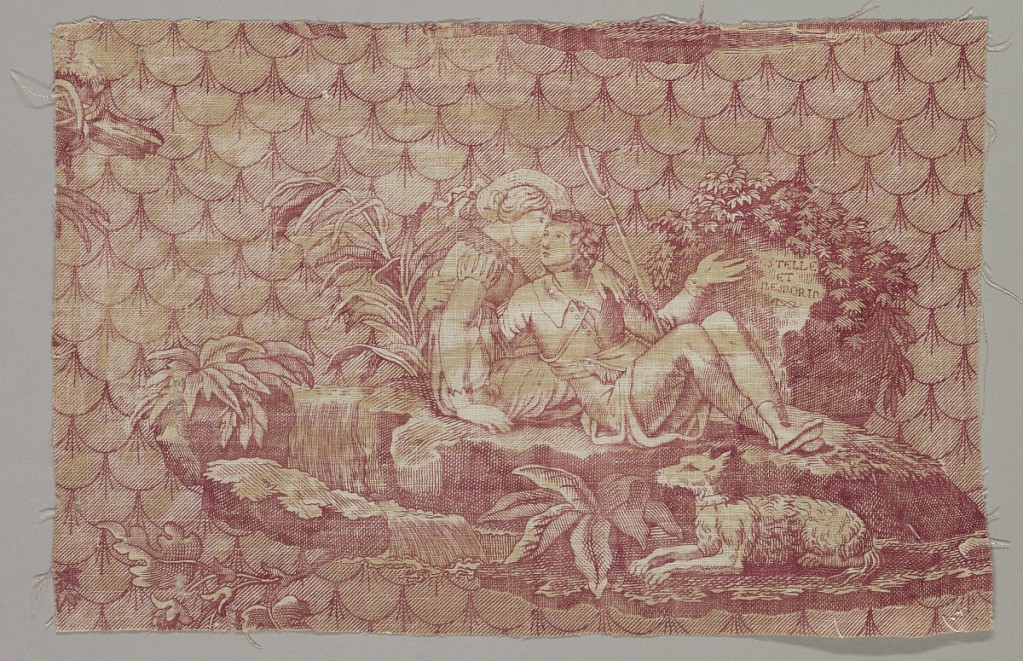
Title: Fragment
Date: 19th century
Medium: cotton Technique: printed on plain weave
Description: Fragment shows a man and woman seated on the ground next to a stream with plants. A dog lies in front of them. They float against a background pattern of overlapping ovals. The words "Estelle et Nemorin" appear within the leafy vegetation.